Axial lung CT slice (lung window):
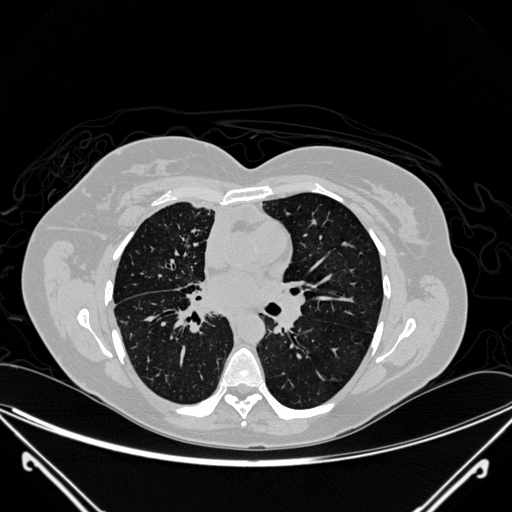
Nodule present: yes
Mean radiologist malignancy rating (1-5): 3.25